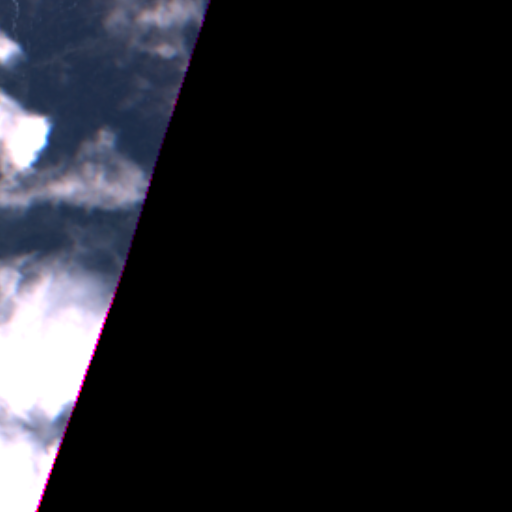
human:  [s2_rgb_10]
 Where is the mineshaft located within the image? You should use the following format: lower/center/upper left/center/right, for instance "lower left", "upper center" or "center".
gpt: The mineshaft is located in the upper left of the image.
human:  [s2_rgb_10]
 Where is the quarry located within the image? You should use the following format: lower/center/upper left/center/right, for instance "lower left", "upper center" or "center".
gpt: The quarry is located in the lower center of the image.
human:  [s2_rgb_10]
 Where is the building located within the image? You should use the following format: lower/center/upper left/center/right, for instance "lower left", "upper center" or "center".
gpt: There is no building in the image.